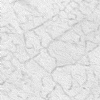
Atmospheric dust classification: not_dusty